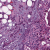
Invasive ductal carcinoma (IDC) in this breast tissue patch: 1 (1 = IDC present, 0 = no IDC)